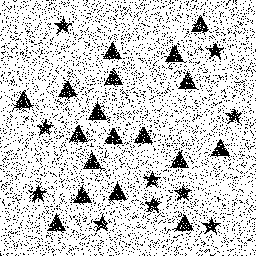
Squares: 0
Triangles: 18
Stars: 10
Total shapes: 28